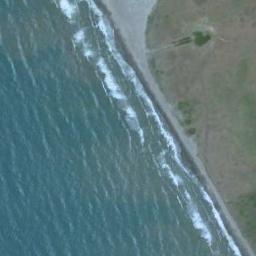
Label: beach